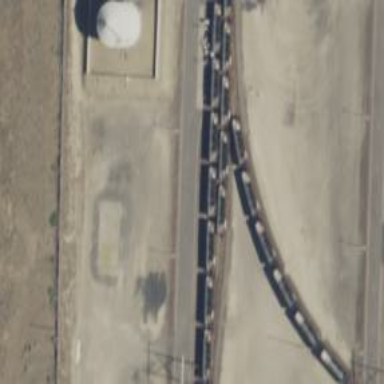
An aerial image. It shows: Railway siding with rails.